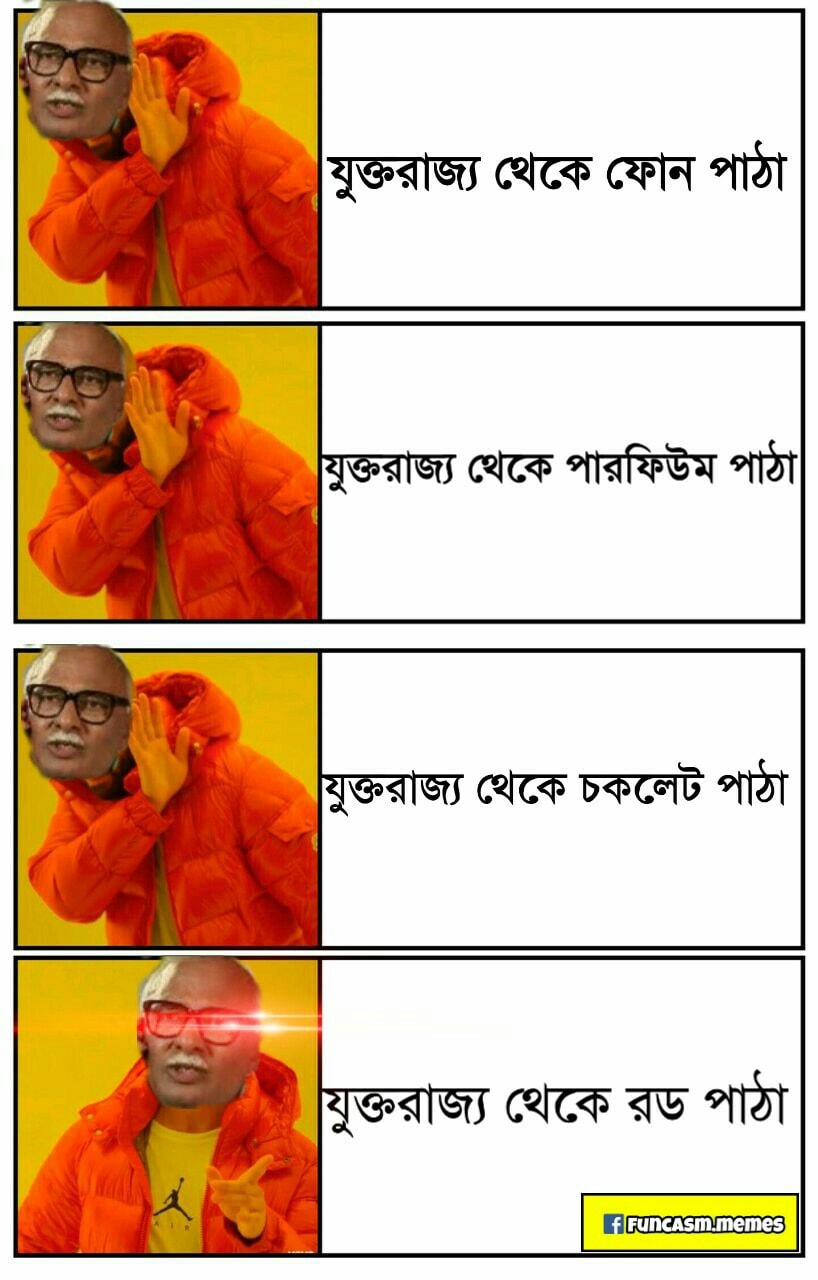
Caption: যুক্তরাজ্য থেকে ফোন পাঠা   যুক্তরাজ্য থেকে পারফিউম পাঠা  যুক্তরাজ্য থেকে চকলেট পাঠা  যুক্তরাজ্য থেকে রড পাঠা
Label: non-hate